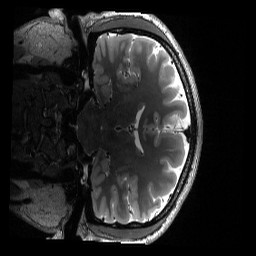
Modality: T2w
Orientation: coronal
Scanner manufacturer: siemens
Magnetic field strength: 3 T
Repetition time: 3.2 s
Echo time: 0.563 s